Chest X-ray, AP view. Patient: 56 years old, sex M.
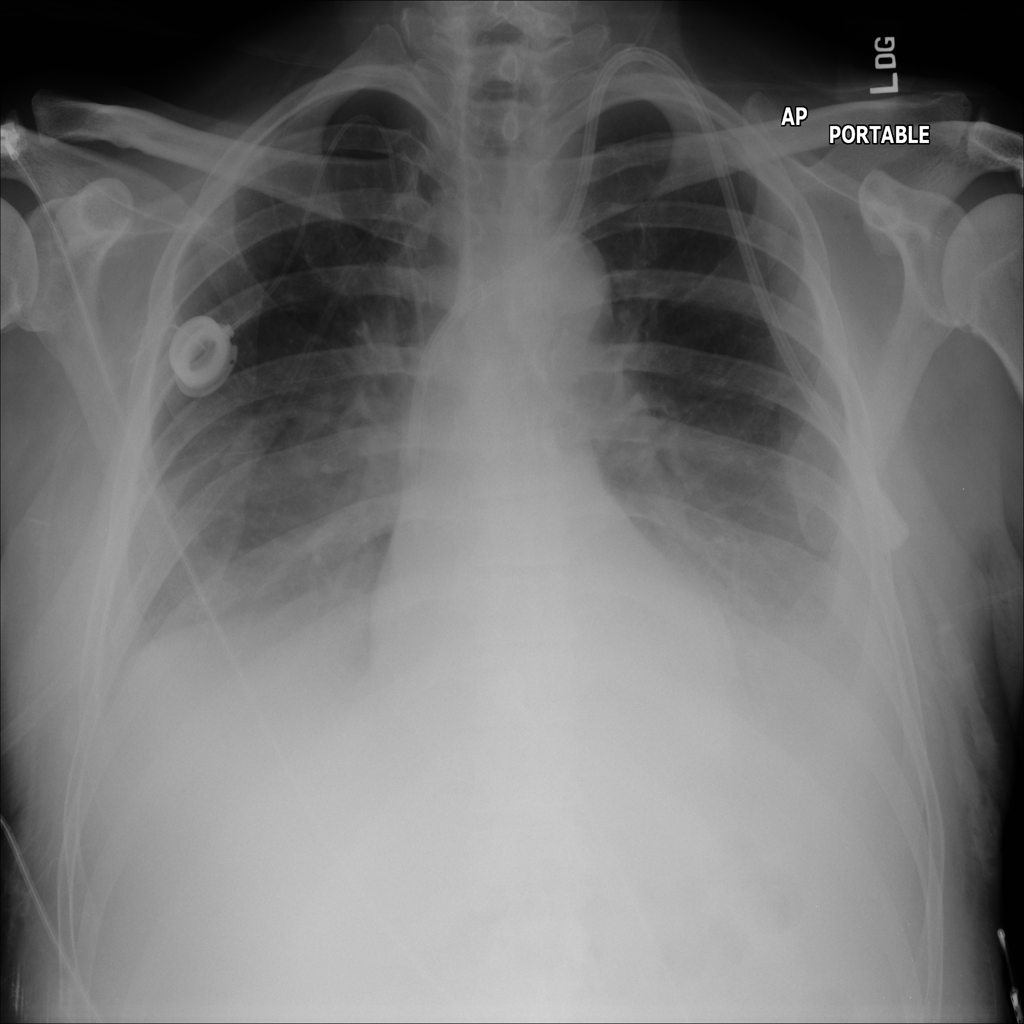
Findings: Effusion